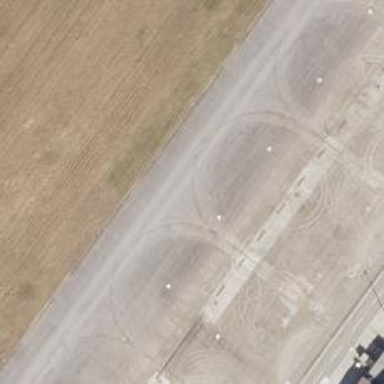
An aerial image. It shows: Image of taxiway at airport.